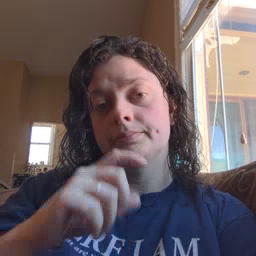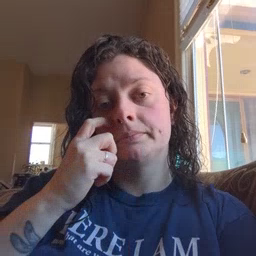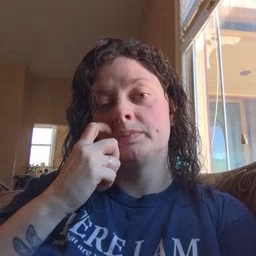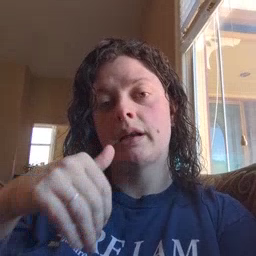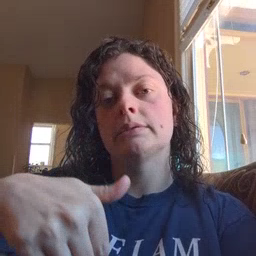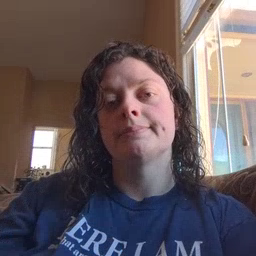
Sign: night